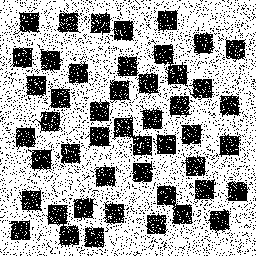
Squares: 48
Triangles: 0
Stars: 0
Total shapes: 48